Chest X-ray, PA view. Patient: 47 years old, sex M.
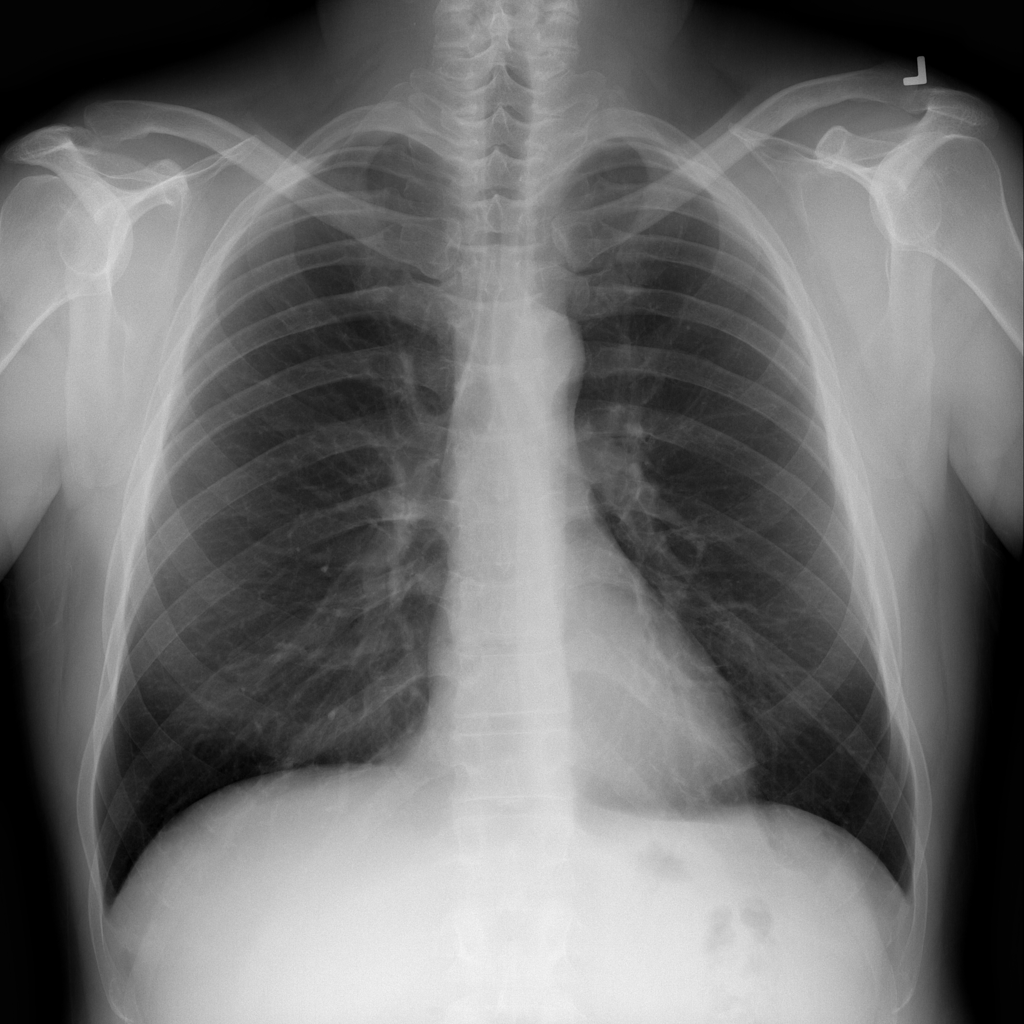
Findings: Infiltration